Field crop: maize
Growth stage: 2
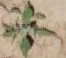
Species: atriplex